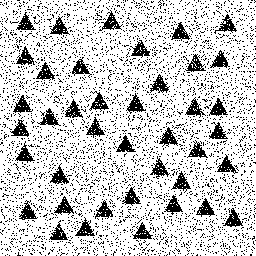
Squares: 0
Triangles: 40
Stars: 0
Total shapes: 40